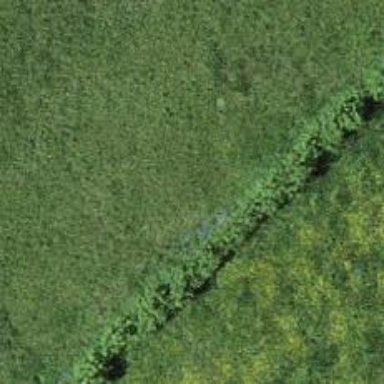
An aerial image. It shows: Hedge acting as barrier.